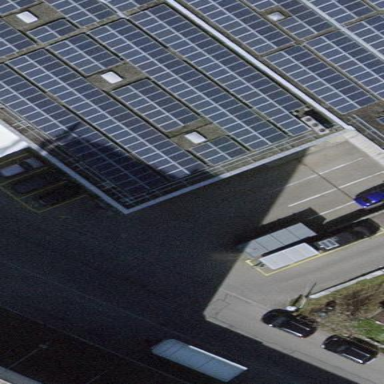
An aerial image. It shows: Solar power generator using photovoltaic method with solar photovoltaic panel types.